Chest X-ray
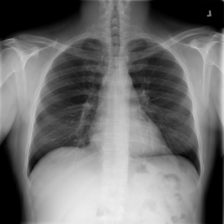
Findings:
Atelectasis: negative
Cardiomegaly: negative
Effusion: negative
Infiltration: positive
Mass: negative
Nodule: negative
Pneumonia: negative
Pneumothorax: negative
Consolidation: negative
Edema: negative
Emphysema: negative
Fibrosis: negative
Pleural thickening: negative
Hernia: negative